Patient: sex F, age 83
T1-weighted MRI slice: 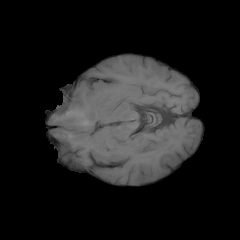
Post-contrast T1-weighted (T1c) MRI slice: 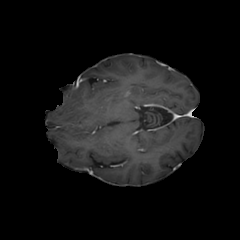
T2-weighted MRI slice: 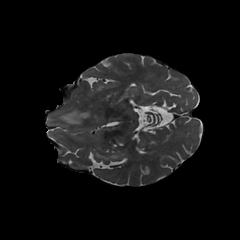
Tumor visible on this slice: yes
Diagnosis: Glioblastoma, IDH-wildtype
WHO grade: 4